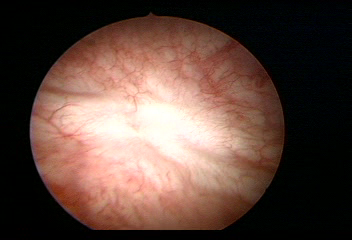
Modality: WLC
Class: Normal mucosa
Bladder cancer association: No